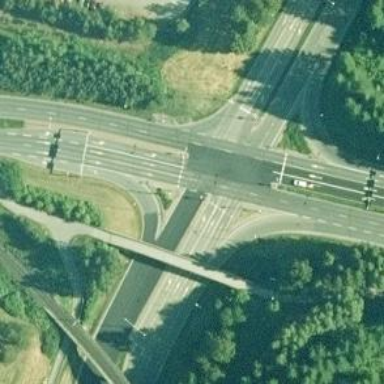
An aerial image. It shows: Secondary link road with asphalt surface.